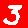
Digit: 3